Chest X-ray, PA view. Patient: 45 years old, sex F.
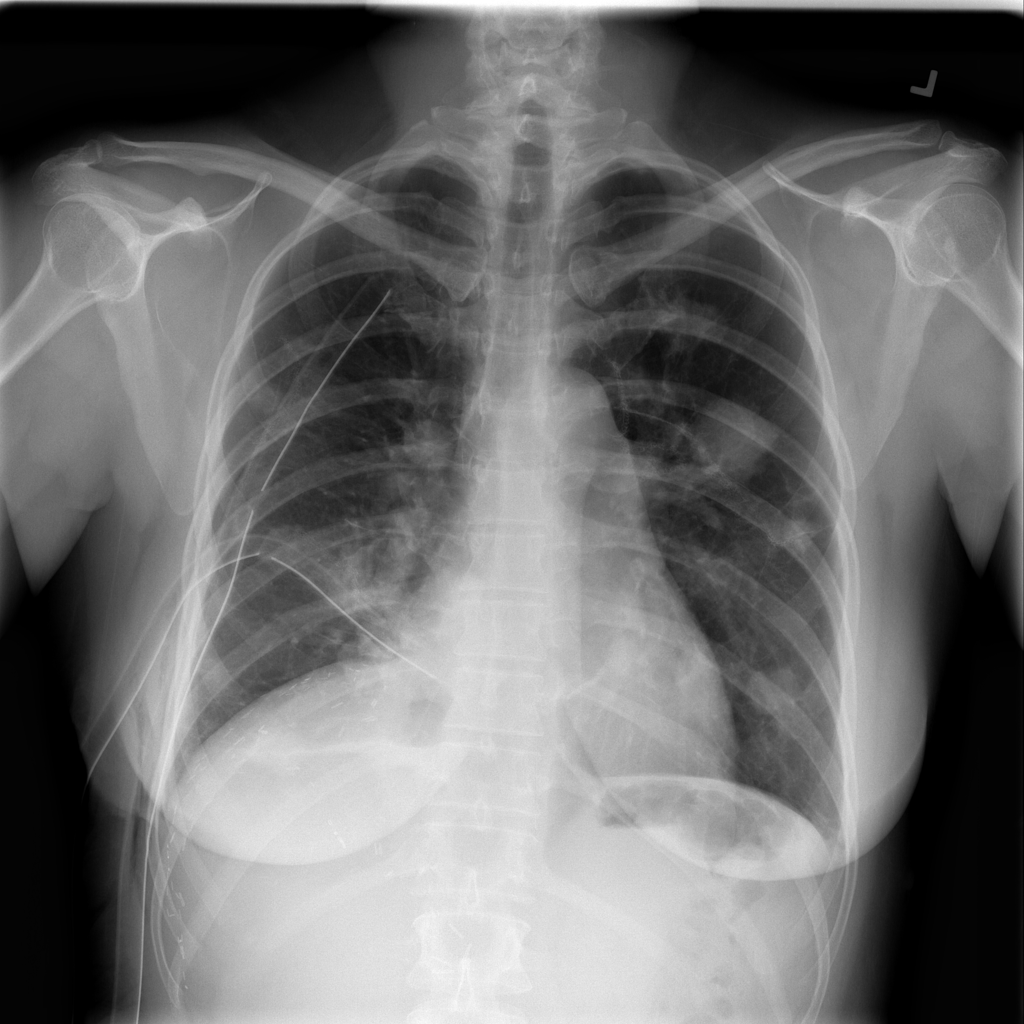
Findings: Mass, Nodule